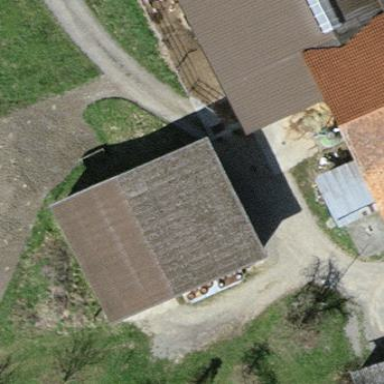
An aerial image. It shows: Shed building.